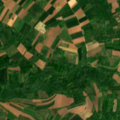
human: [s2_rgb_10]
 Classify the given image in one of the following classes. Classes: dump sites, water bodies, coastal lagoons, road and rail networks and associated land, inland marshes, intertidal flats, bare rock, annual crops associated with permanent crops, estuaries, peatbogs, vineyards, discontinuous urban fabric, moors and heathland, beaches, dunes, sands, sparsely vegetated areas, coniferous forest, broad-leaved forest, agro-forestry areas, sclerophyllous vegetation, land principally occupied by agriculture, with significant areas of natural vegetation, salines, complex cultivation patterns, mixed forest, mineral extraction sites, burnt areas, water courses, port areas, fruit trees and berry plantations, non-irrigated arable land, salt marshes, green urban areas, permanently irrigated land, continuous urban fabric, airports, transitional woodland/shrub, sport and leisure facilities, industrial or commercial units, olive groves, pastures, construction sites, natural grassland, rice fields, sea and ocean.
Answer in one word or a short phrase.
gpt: discontinuous urban fabric, non-irrigated arable land, complex cultivation patterns, land principally occupied by agriculture, with significant areas of natural vegetation, broad-leaved forest